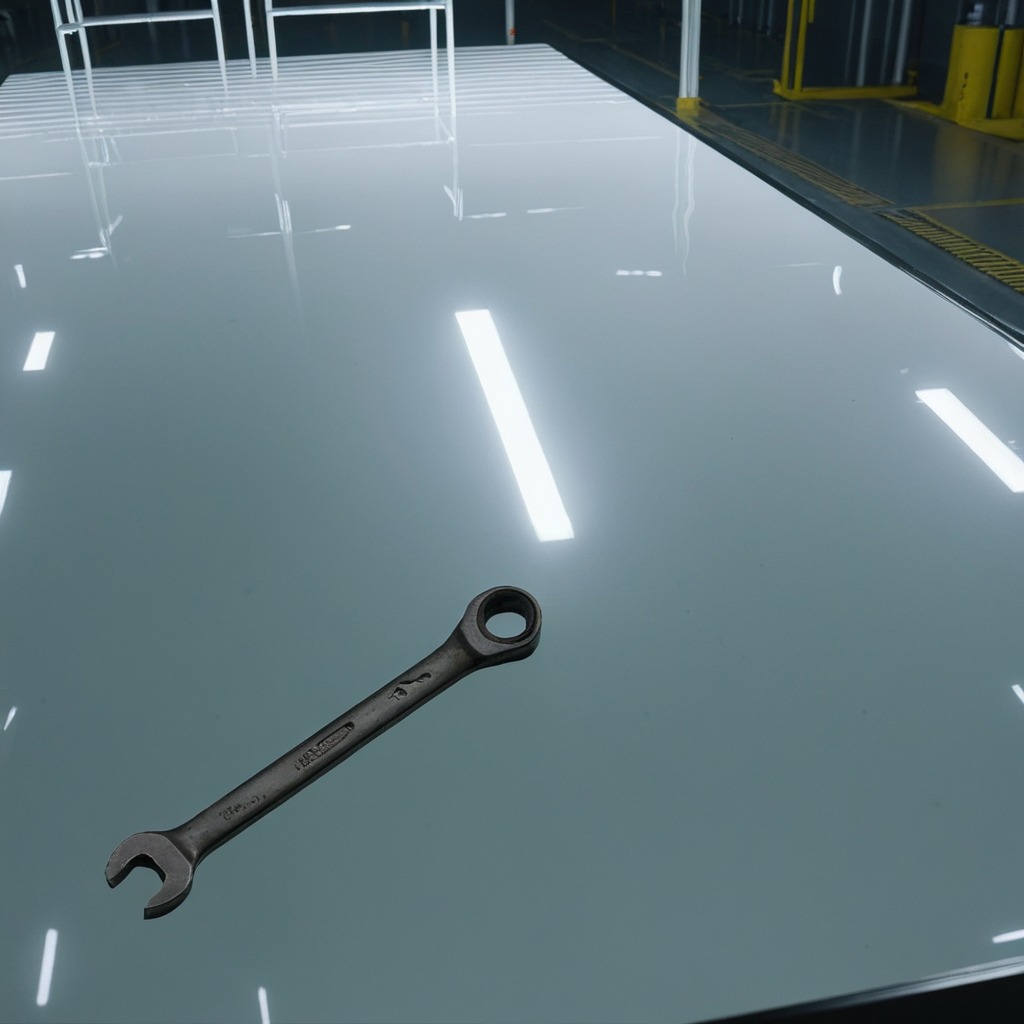
A wrench is lying on a high-gloss table in a ship maintenance bay industrial lighting.